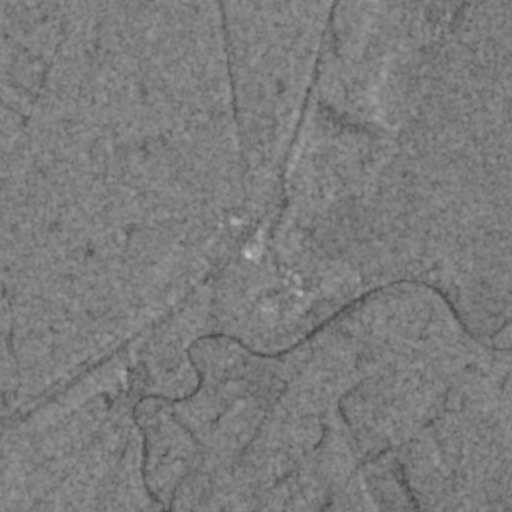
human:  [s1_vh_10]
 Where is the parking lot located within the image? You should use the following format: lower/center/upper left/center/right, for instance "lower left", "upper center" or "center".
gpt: The parking lot is located in the upper center of the image.
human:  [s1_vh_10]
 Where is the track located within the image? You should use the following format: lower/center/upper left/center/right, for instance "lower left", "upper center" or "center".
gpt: There is no track in the image.

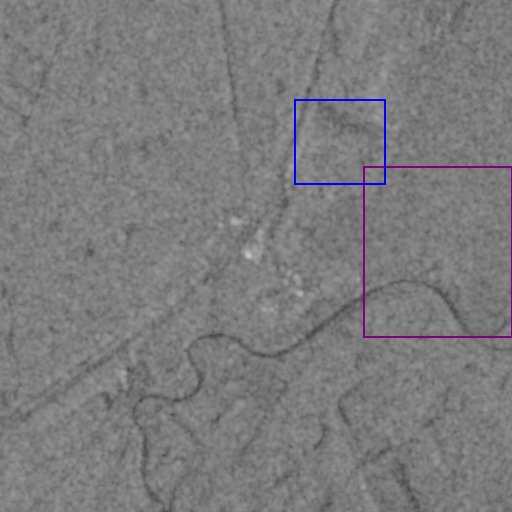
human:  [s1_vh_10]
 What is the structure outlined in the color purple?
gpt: The structure outlined in purple is a crop field.
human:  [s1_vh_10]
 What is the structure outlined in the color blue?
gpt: The structure outlined in blue is a quarry.
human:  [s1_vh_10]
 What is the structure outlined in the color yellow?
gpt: There is no yellow outline.